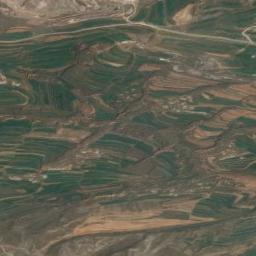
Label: terrace